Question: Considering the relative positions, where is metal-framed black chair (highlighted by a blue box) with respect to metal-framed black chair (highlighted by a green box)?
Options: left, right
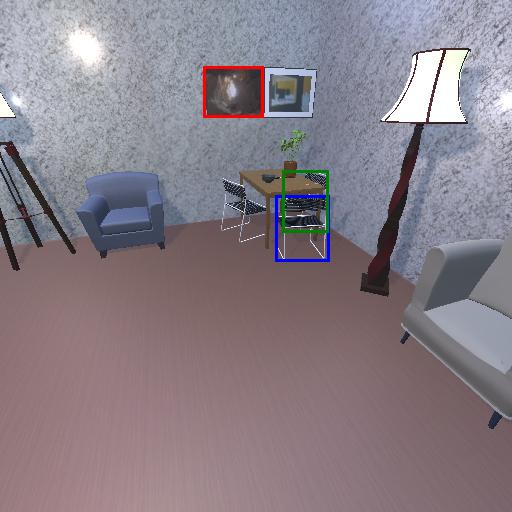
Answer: left